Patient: sex F, age 54
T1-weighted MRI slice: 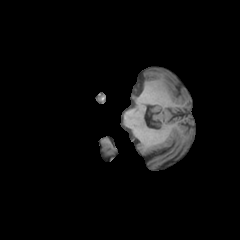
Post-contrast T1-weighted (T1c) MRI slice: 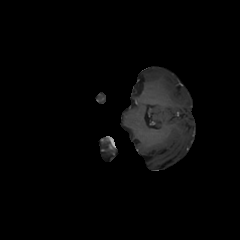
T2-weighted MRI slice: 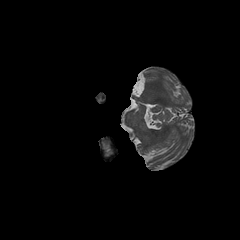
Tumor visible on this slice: no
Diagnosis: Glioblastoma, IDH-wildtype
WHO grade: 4